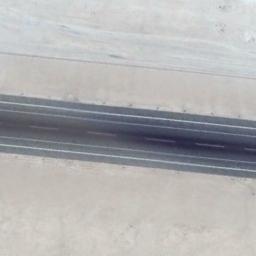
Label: runway